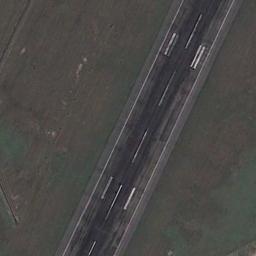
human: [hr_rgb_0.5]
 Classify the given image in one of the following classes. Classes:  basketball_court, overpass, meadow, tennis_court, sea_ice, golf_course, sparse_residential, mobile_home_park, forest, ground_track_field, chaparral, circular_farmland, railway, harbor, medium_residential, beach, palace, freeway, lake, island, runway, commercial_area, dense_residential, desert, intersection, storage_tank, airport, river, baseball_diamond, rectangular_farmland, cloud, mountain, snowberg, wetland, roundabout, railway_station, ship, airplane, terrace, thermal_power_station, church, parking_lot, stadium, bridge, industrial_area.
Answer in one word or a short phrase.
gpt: runway